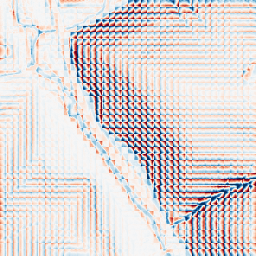
Category: wavelet
Decomposition family: wavelet_dwt
Decomposition parameters: wavelet: haar
level: 3
Upsampling method: regularized
Upsampling parameters: scale: 2
lambda_reg: 0.01
Upsampling scale: 2